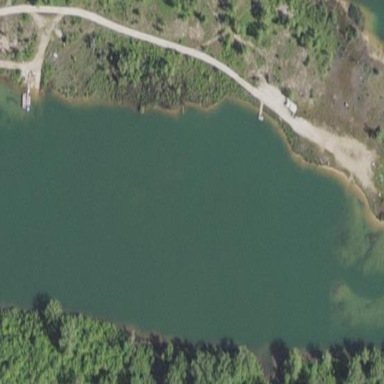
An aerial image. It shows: Pond with natural water.